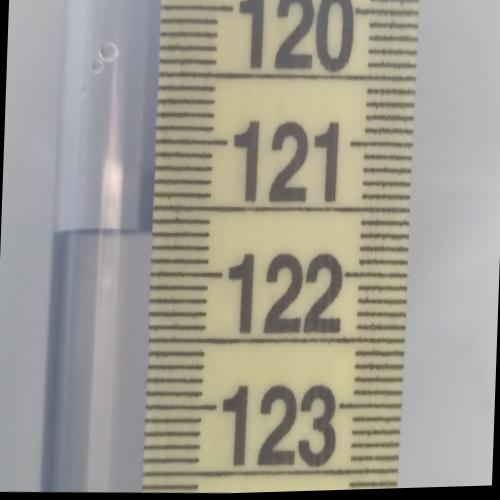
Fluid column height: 121.7 cm